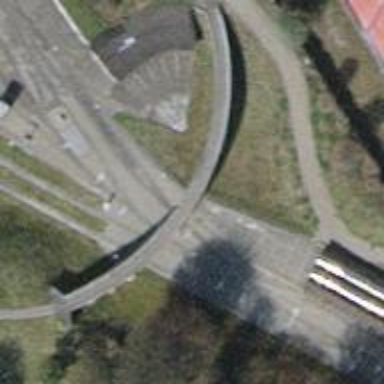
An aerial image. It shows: Miniature railway bridge.